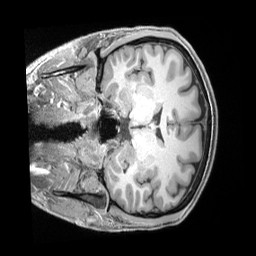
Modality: T1w
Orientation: coronal
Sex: male
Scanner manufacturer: siemens
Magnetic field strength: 3 T
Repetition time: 2.4 s
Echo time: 0.00222 s